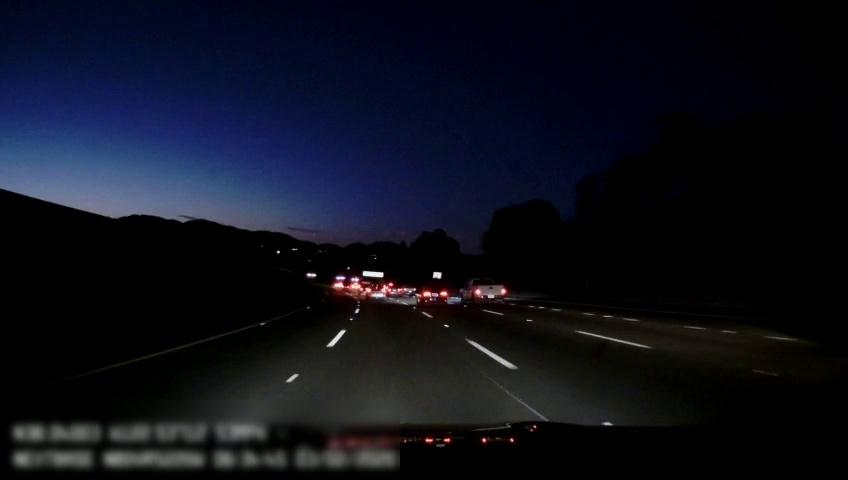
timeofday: Night
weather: Other
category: Drivable Space
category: Vehicles | SUV
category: Vehicles | Car
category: Vehicles | SUV
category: Vehicles | Truck
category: Lanes | Alternate Lane
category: Lanes | Current Lane
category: Lanes | Current Lane
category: Lanes | Alternate Lane
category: Lanes | Alternate Lane
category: Lanes | Alternate Lane